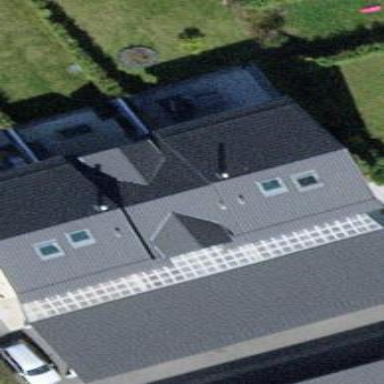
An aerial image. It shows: View of roof of building.